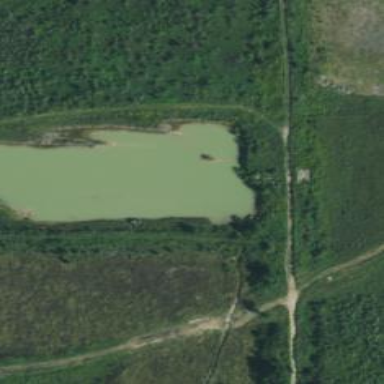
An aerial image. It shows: Pond surrounded by natural water.